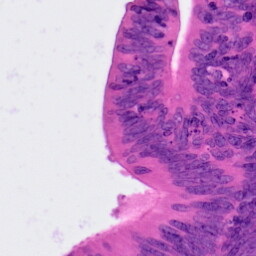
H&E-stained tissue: Colon